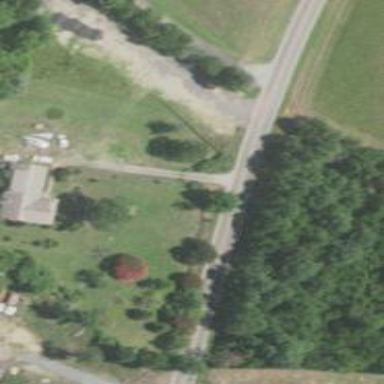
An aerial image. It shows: Driveway.